Question: I've got a grouped 'GridView' with some explicitly sized databound controls inside it.
The 'GridView' has a 'VariableSizedWrapGrid' as the 'ItemPanelTemplate' type.
As you can see the 'ScrollView' scrolls well beyond the content.
Any help appreciated, XAML below.

'''
<GridView Grid.Row="2" ItemsSource="{Binding Source={StaticResource contentSetListViewSource}}" ItemTemplate="{StaticResource DashboardContentSetItem}" SelectedIndex="-1" SelectionMode="Multiple" Padding="0,0,0,15" VerticalAlignment="Center" Margin="20 0" HorizontalAlignment="Left">
<GridView.GroupStyle>
<GroupStyle>
<GroupStyle.HeaderTemplate>
<DataTemplate>
<TextBlock Text="{Binding Key}" Margin="0 10" Style="{StaticResource GroupHeaderTextStyle}"/>
</DataTemplate>
</GroupStyle.HeaderTemplate>
<GroupStyle.Panel>
<ItemsPanelTemplate>
<VariableSizedWrapGrid/>
</ItemsPanelTemplate>
</GroupStyle.Panel>
</GroupStyle>
</GridView.GroupStyle>
</GridView>
'''
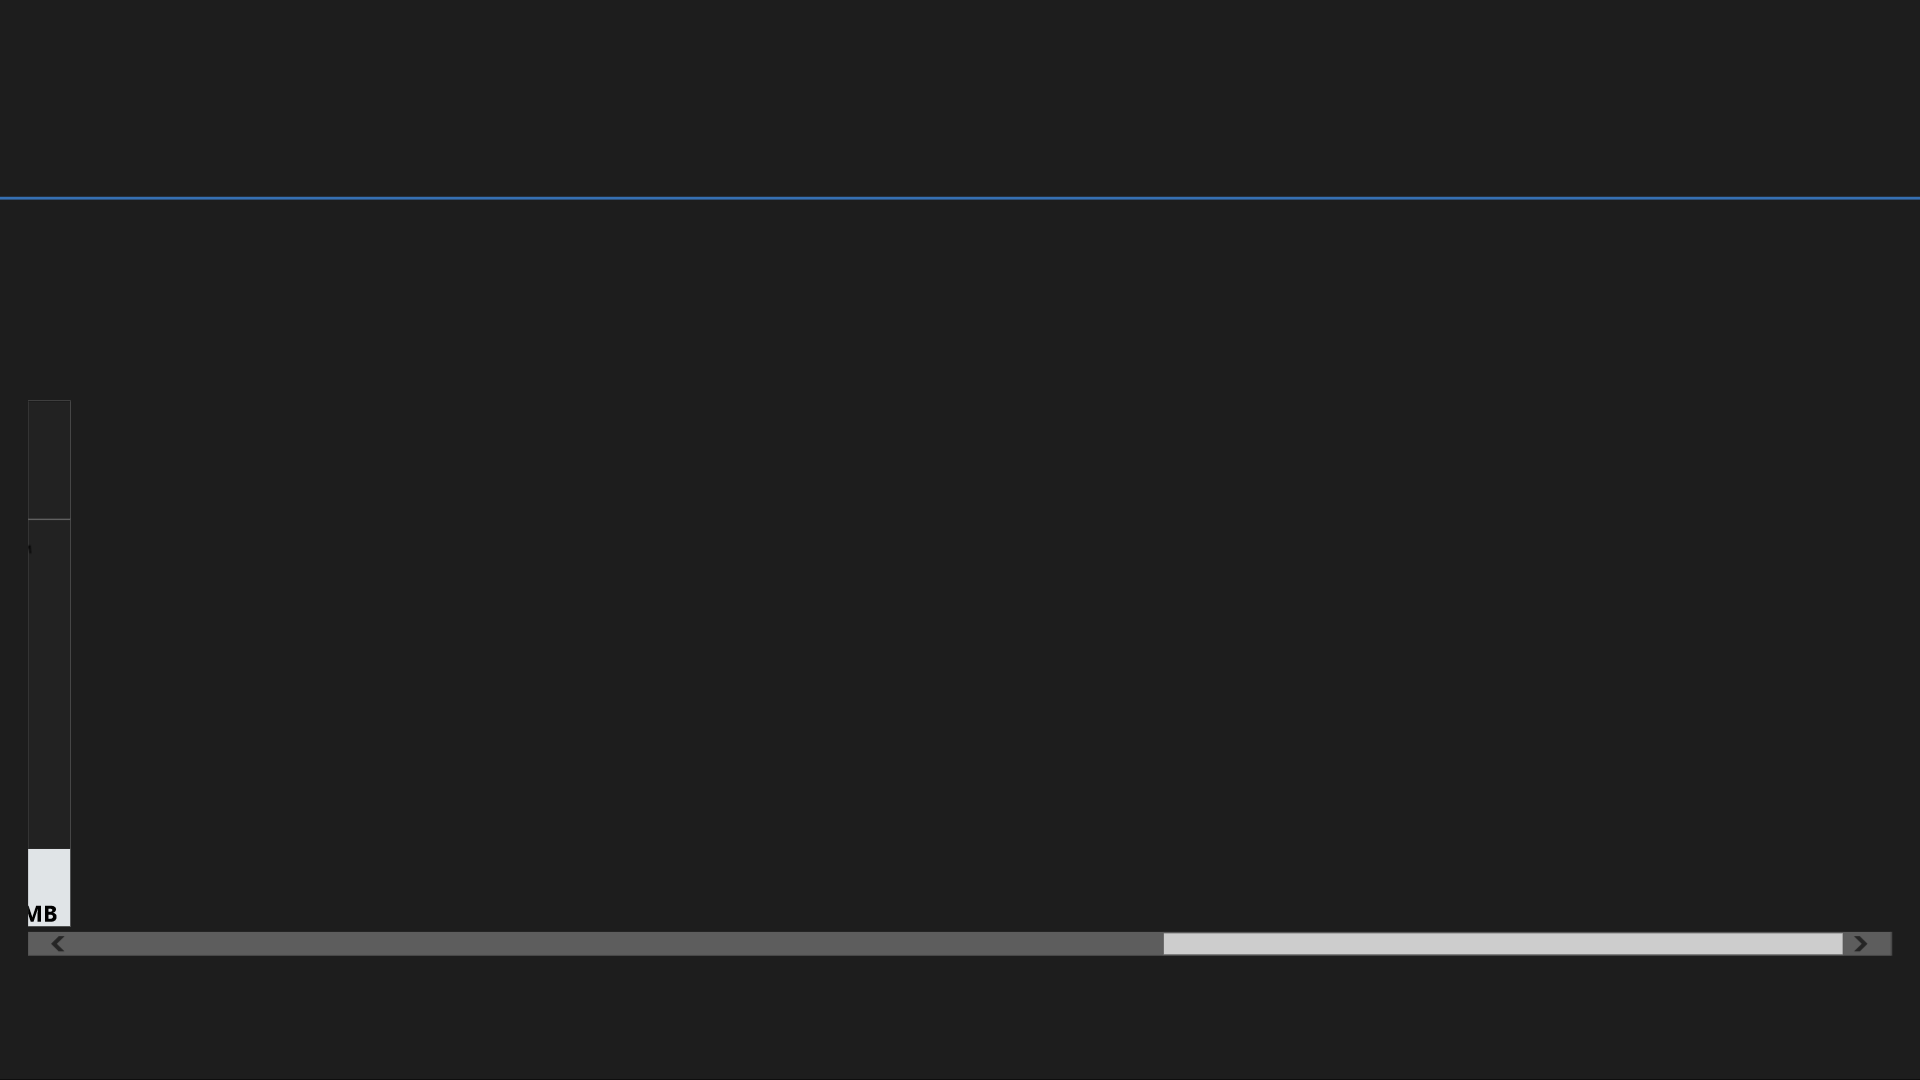
Answer: 'GridView' by default uses an 'ItemsPanelTemplate' consisting of a Border containing a 'WrapGrid'.
So I was targeting the wrong panel, this is the fix I used:
'''
<GridView.ItemsPanel>
<ItemsPanelTemplate>
<StackPanel Orientation="Horizontal" />
</ItemsPanelTemplate>
</GridView.ItemsPanel>
'''
The being that a WrapGrid isn't variable sized it's fixed to the size of the largest collection, the size of the second grouping (1 item) was the same as the first (5 items) which is why it extended beyond the content.